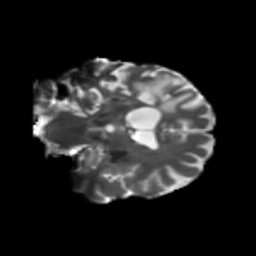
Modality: T2w
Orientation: coronal
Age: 74
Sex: female
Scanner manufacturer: siemens
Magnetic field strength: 3 T
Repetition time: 5.25 s
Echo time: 0.08 s